Question: I've searched the internet and can't find anything that works here.
My footer is obscuring my main content seemingly in every browser but firefox. I want my footer to rest behind my main content. The site I'm making is elastic and meant to fit in the browser window with no scrolling, so I'm not sure if a sticky footer is what I'm looking for. That's why I have the margin set to negative on the footer. I want to condense the page with the footer behind the black box.
<URL> and here's what I want it to look like:

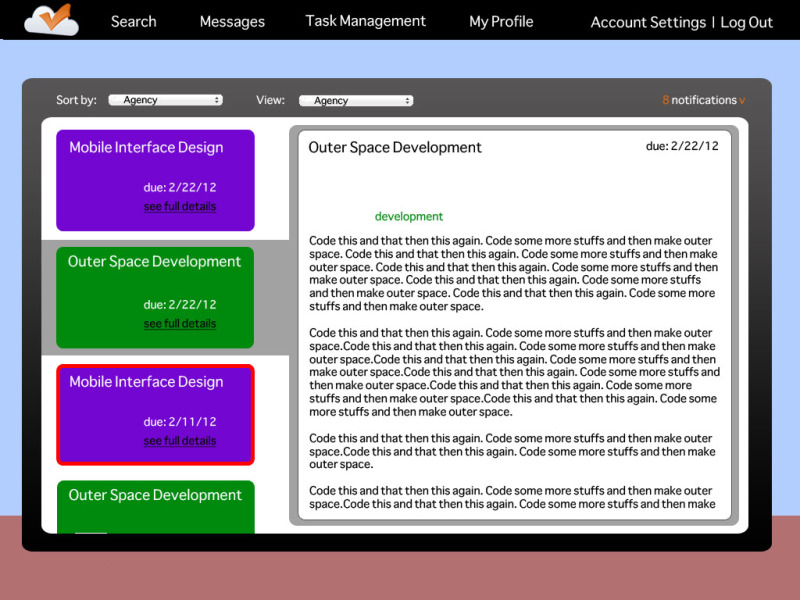
Answer: Try using the z-index property.
See this updated <URL>